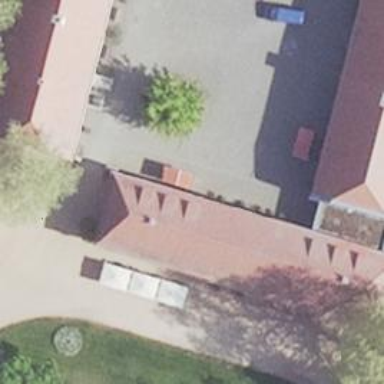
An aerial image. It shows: Restaurant building.